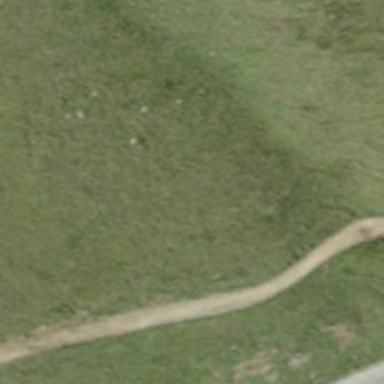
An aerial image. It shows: Brown bench in the vicinity.